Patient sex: M
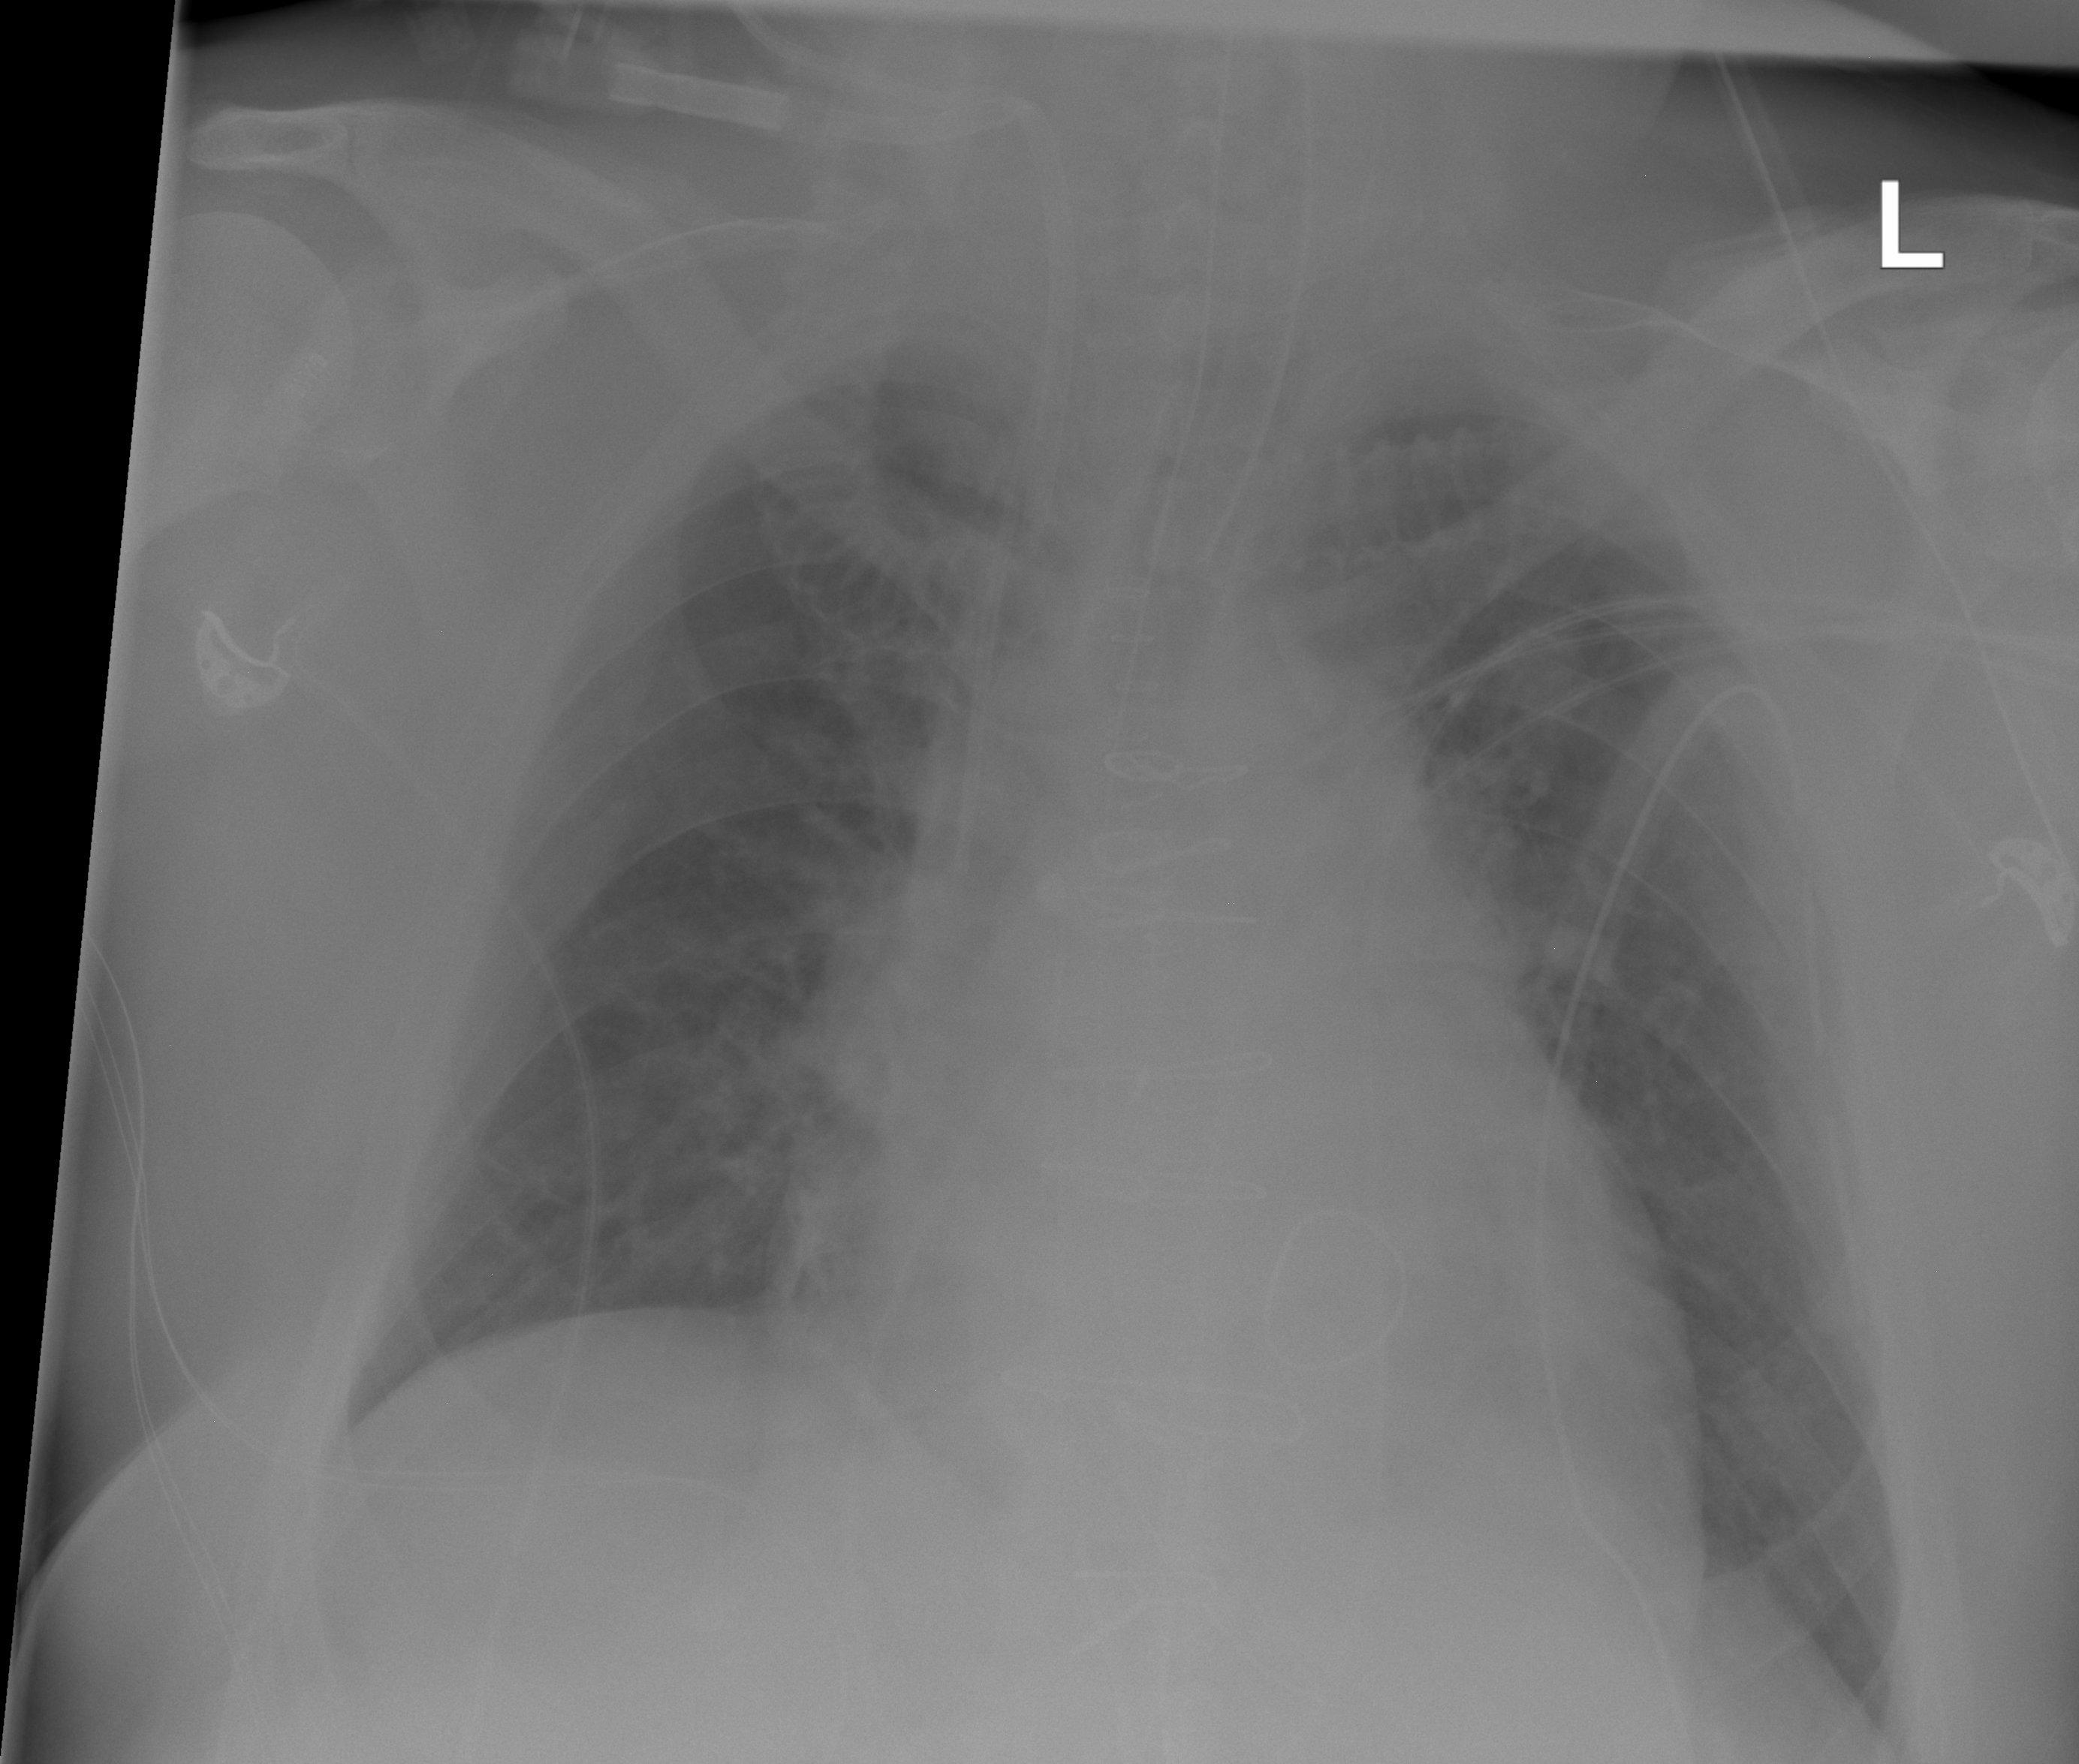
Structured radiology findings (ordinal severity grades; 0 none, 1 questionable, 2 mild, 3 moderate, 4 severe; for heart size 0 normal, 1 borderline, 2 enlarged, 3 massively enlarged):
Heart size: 0
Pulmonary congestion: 1
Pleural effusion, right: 0
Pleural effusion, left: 0
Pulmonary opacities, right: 0
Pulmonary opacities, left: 0
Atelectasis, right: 0
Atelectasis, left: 0